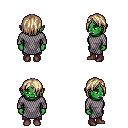
a pixel art fantasy rpg character, female body template, orc, green skin, chain mail, magenta pants, white blonde bangs hairstyle, maroon shoes, four views (front, back, left, right), 2x2 character sprite sheet, small pixel art, hard edges, no anti-aliasing